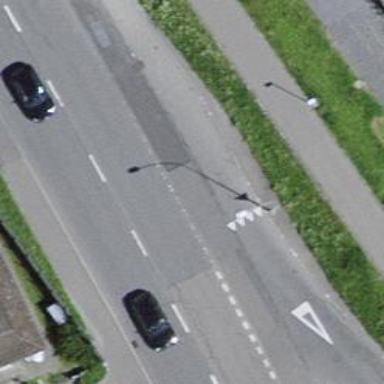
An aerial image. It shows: Unmarked road crossing.